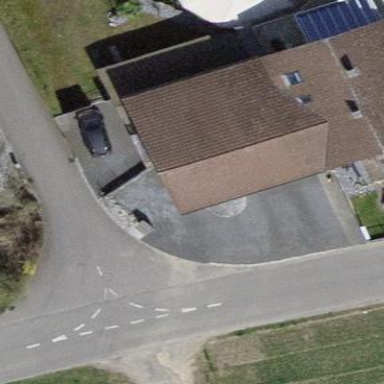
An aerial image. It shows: Building with tile roof.